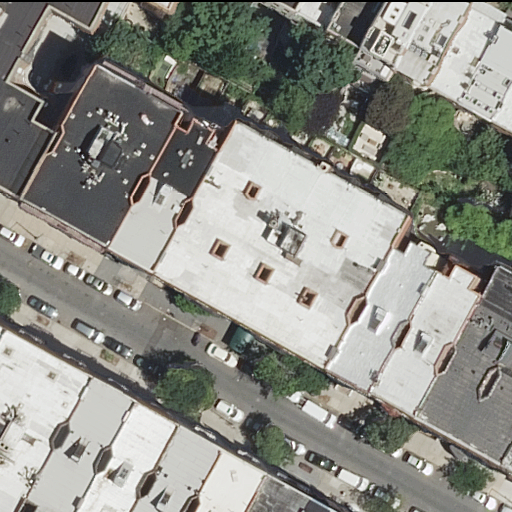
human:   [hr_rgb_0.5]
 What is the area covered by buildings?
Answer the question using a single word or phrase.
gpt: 5958m2

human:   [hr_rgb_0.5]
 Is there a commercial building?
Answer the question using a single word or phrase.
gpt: no

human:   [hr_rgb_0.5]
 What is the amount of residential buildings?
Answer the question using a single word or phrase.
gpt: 25

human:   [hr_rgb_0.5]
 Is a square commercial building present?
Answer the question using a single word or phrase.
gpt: no

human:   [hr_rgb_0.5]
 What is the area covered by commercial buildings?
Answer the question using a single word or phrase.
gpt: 0m2

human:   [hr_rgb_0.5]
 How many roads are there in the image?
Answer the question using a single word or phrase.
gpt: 1

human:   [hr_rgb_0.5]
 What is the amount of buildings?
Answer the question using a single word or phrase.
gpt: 25

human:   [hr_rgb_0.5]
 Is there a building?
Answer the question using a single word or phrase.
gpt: yes

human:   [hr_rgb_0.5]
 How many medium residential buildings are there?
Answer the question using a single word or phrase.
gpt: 13

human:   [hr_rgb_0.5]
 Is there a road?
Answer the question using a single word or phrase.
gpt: yes

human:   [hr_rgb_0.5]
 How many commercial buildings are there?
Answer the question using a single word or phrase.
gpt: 0

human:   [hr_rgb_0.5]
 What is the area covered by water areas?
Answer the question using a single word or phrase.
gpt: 0m2

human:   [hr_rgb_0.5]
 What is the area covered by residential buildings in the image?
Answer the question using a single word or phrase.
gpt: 5958m2

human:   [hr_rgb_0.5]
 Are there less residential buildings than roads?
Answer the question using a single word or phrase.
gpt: no

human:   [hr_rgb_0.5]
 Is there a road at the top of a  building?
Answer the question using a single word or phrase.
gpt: yes

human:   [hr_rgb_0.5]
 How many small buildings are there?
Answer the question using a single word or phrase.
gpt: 9

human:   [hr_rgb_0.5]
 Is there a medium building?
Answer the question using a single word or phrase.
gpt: yes

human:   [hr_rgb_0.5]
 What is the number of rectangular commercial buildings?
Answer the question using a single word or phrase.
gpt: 0

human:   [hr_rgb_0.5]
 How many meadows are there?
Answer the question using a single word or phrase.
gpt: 0

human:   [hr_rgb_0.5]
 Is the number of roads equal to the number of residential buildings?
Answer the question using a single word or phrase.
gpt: no

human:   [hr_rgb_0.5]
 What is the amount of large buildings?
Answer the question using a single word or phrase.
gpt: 3

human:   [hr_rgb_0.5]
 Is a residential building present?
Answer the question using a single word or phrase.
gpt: yes

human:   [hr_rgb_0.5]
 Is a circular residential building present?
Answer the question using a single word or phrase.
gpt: no

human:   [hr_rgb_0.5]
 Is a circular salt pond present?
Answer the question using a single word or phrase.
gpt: no

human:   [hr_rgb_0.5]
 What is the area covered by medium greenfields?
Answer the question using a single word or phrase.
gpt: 0m2

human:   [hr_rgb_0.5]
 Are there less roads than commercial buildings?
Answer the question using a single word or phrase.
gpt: no

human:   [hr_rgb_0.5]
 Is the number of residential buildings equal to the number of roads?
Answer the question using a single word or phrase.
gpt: no

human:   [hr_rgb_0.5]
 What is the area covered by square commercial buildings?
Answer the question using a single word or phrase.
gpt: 0m2

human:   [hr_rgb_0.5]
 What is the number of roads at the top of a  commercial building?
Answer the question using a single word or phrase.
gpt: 0

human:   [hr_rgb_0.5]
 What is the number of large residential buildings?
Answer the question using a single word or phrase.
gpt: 3

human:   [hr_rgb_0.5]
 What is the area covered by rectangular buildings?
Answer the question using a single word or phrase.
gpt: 666m2

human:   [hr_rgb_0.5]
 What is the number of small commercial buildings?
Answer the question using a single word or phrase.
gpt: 0

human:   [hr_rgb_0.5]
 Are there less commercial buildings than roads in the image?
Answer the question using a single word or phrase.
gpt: yes

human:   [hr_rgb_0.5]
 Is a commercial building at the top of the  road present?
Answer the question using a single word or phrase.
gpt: no

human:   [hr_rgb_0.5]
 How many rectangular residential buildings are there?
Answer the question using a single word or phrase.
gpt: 10

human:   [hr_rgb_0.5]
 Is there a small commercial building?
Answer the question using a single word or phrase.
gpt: no

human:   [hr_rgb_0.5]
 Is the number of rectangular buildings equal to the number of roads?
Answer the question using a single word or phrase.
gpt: no

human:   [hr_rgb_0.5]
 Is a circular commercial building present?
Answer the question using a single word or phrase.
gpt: no

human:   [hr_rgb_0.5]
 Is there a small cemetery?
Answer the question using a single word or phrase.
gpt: no

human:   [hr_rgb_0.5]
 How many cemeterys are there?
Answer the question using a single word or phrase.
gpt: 0

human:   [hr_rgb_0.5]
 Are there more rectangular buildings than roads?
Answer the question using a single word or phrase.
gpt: yes

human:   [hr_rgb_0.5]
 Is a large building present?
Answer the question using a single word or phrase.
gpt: yes

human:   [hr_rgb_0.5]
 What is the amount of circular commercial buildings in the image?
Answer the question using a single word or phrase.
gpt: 0

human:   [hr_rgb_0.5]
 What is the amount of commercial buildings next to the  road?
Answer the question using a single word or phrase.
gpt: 0

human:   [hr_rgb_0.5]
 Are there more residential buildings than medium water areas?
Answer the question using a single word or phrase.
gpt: yes

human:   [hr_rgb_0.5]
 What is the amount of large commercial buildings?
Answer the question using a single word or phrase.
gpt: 0

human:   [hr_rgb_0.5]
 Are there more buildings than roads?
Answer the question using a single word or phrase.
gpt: yes

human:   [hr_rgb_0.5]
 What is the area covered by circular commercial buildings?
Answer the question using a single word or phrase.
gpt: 0m2

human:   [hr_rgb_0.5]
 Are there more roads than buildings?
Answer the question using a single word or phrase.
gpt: no

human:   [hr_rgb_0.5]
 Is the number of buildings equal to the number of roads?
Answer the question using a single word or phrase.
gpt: no

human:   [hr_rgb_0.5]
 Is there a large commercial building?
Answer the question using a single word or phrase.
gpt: no

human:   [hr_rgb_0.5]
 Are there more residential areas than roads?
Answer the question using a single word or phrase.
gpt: no

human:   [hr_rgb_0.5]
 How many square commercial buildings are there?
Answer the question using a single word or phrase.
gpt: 0

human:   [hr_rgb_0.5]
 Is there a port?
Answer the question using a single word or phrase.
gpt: no

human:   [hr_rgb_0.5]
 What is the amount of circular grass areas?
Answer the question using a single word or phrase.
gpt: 0

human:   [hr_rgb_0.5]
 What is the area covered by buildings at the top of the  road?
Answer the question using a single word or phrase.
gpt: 3644m2

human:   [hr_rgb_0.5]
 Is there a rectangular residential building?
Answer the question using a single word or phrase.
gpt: yes

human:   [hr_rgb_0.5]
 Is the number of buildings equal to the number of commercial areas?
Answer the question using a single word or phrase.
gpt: no

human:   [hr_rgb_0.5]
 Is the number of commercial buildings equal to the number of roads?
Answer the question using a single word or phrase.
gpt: no

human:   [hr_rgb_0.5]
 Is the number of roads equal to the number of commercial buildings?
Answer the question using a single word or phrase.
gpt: no

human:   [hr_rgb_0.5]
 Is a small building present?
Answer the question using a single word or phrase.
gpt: yes

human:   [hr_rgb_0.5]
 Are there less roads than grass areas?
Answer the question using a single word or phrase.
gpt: no

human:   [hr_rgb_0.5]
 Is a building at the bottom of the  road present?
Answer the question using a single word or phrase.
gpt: yes

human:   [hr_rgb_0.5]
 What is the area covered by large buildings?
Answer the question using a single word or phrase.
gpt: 2687m2